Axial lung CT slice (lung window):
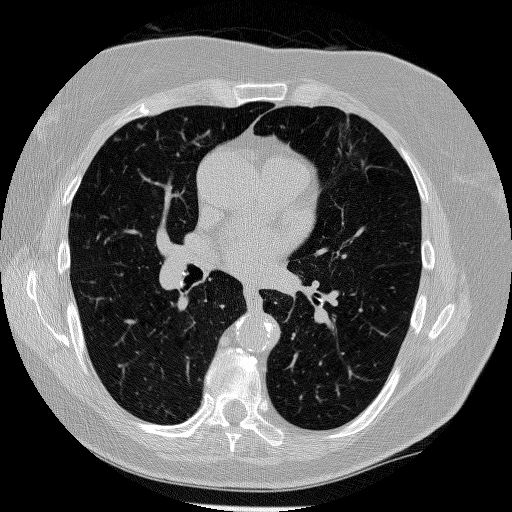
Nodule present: yes
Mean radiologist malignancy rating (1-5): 2